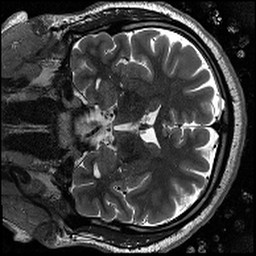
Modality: T2w
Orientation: coronal
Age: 27
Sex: male